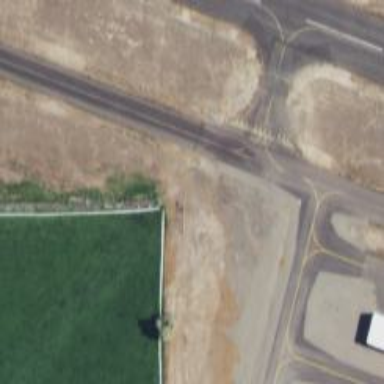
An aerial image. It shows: Image of taxiway at airport.